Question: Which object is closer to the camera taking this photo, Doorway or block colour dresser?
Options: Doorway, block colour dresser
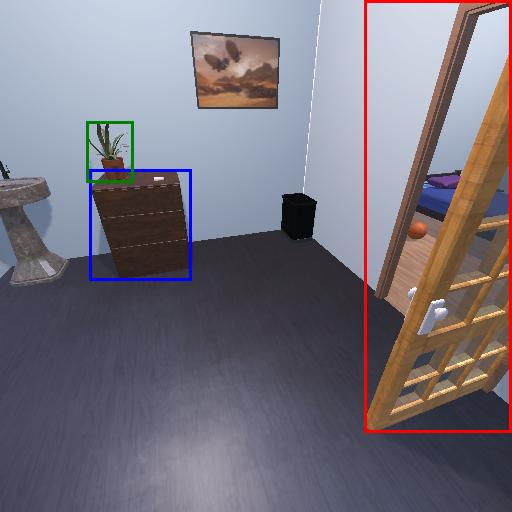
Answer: Doorway